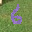
Label: 6